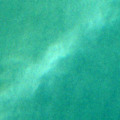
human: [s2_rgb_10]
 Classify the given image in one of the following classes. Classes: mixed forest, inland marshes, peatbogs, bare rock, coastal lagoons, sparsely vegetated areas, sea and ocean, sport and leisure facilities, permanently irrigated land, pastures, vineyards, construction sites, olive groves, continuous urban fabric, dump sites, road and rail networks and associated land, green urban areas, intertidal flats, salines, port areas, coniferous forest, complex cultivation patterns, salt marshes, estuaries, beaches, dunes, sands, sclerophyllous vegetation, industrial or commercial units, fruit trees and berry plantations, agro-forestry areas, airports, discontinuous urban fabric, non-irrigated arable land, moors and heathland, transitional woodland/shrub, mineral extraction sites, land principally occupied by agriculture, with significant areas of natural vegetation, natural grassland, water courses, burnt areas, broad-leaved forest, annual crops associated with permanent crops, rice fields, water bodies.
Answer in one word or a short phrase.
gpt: sea and ocean